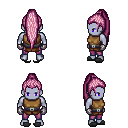
a pixel art fantasy rpg character, male body template, dark elf, purple skin, leather chest armor, magenta pants, pink extra-long topknot hairstyle, metal gloves, gray slippers, four views (front, back, left, right), 2x2 character sprite sheet, small pixel art, hard edges, no anti-aliasing